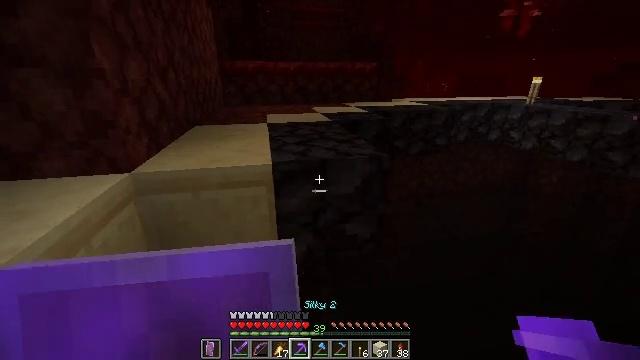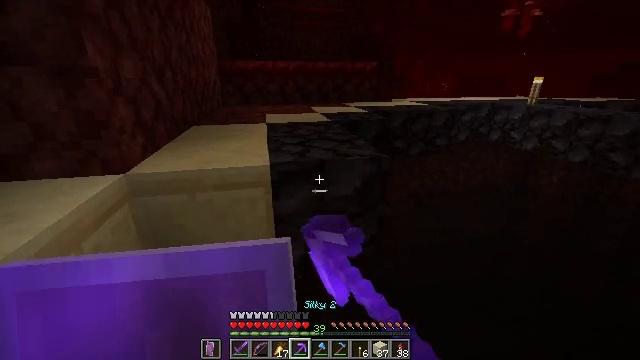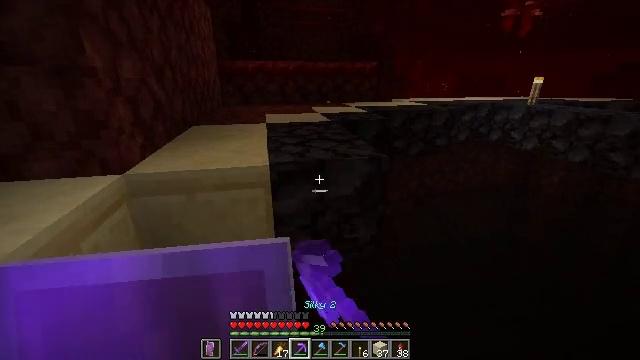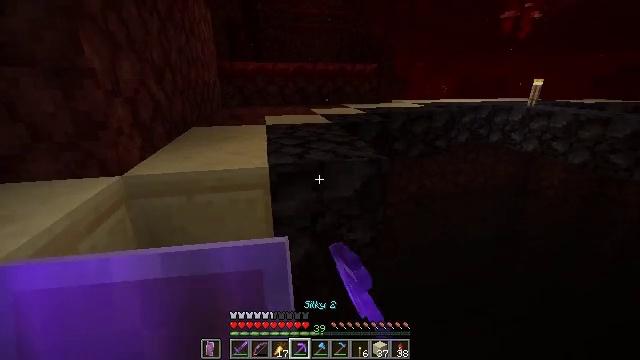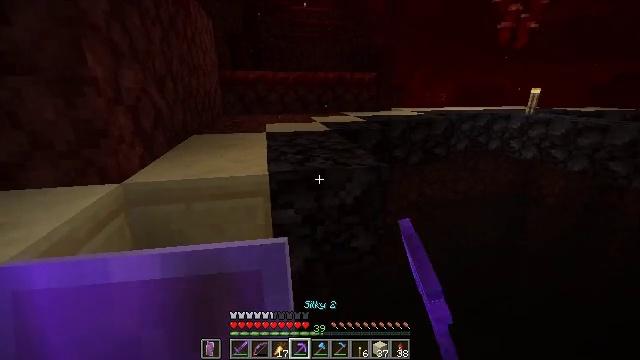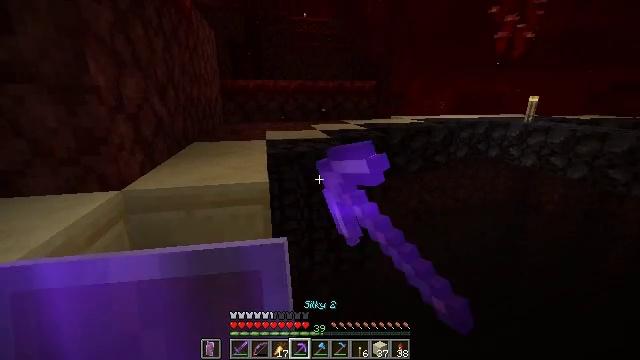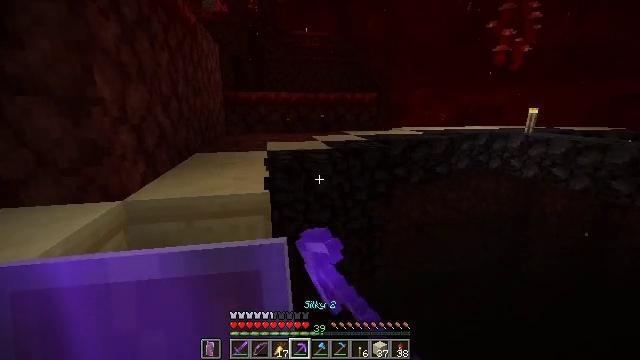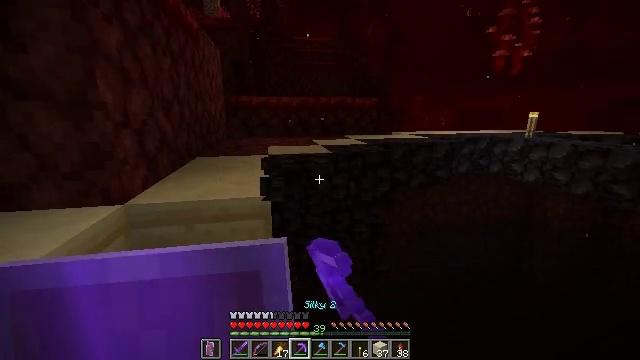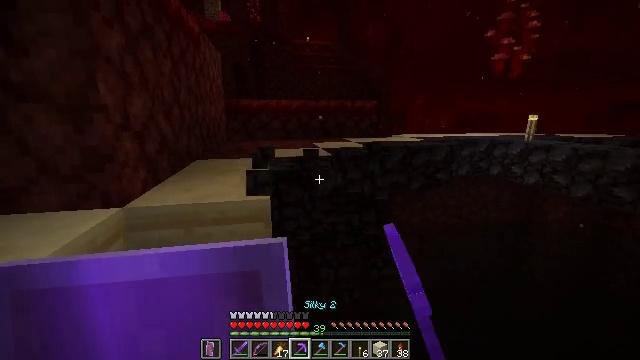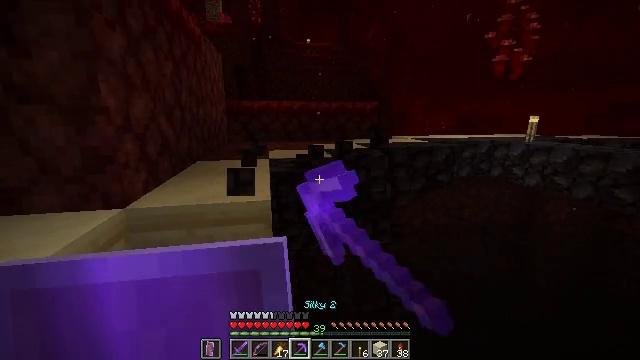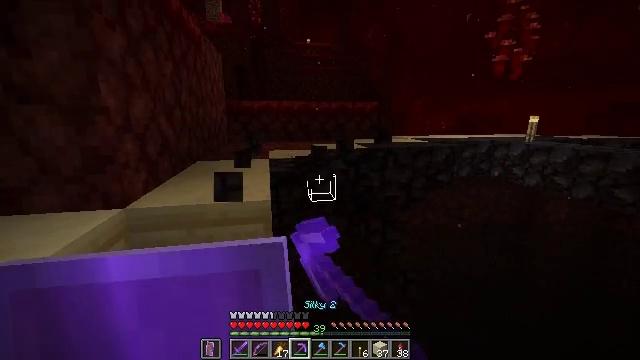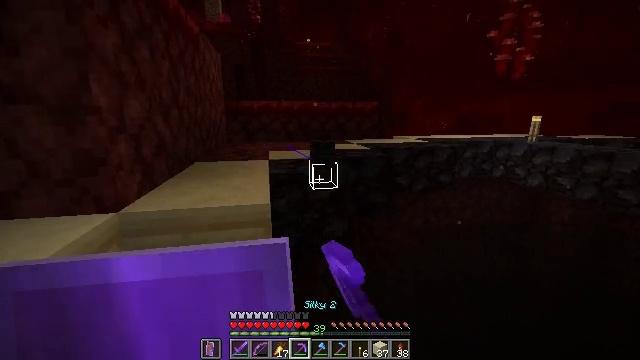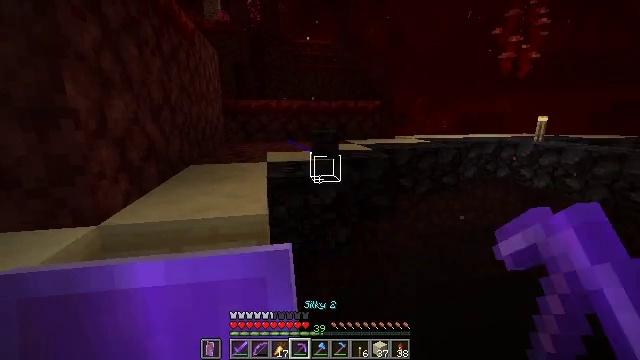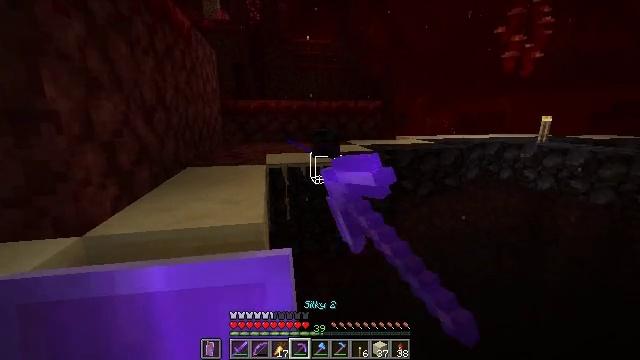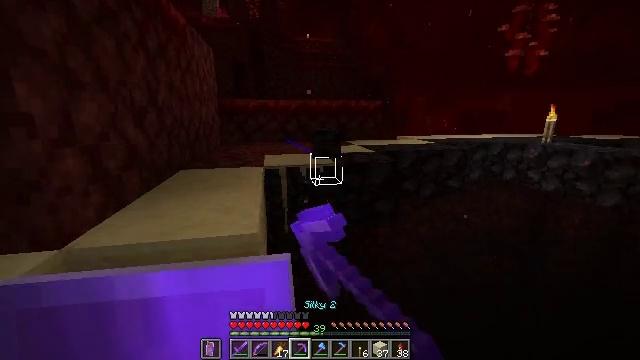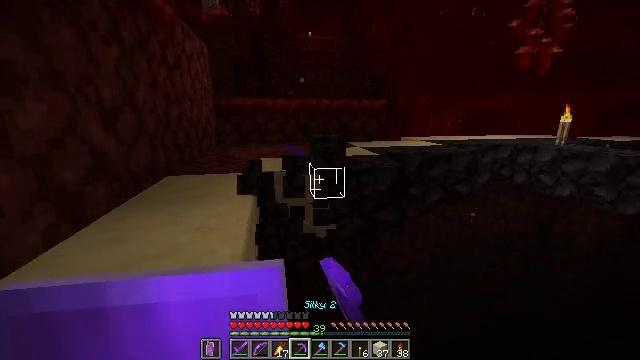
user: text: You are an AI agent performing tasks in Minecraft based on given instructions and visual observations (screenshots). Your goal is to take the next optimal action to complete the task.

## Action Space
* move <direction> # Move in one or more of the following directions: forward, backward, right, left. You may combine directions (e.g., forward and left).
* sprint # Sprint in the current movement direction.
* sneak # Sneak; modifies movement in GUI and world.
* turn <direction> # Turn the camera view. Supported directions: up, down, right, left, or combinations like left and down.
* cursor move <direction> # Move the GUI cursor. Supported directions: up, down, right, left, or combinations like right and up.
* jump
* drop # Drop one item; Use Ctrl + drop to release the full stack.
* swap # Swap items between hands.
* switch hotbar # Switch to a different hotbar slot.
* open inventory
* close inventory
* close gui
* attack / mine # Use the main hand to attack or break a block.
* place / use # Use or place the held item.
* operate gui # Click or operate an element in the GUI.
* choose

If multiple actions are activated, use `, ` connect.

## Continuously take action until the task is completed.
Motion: motion action
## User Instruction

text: Mine blackstone blocks.
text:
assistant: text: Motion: attack / mine
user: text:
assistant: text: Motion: attack / mine
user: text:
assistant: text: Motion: attack / mine
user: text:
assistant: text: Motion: turn up, attack / mine
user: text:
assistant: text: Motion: turn up, attack / mine
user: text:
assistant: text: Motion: turn up, attack / mine
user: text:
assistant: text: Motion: attack / mine
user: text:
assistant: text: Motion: attack / mine
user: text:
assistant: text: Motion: attack / mine
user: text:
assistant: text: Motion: attack / mine
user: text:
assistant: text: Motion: move forward, attack / mine
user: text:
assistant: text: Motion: move forward, attack / mine
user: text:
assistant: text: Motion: move forward, attack / mine
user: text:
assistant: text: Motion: move forward, attack / mine
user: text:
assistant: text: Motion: move forward, attack / mine
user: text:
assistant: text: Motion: move forward, attack / mine
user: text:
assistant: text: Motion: move forward, attack / mine
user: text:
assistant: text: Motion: attack / mine